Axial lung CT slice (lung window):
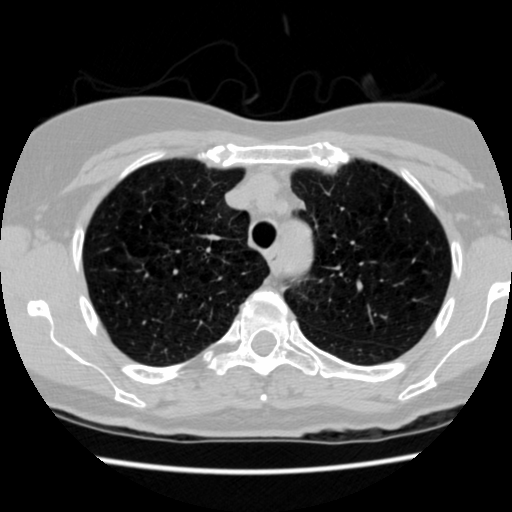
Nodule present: no